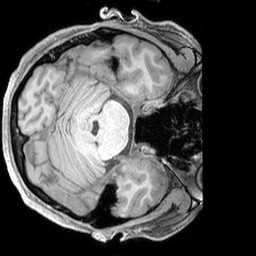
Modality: T1w
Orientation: axial
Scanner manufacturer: siemens
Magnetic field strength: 3 T
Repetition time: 2.3 s
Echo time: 0.00226 s